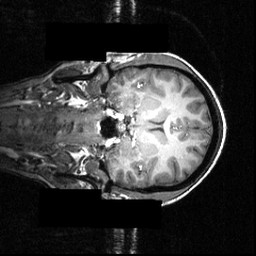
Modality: T1w
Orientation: coronal
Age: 24
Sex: female
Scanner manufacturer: siemens
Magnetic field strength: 3.951 T
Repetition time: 1.5 s
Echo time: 0.00335 s